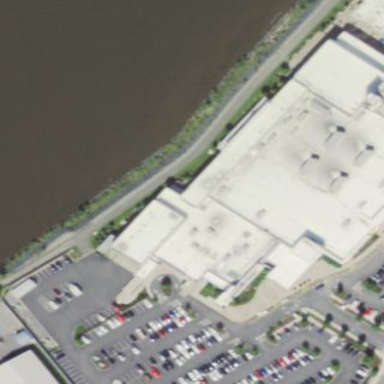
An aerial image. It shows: Part of building.